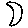
Label: moon